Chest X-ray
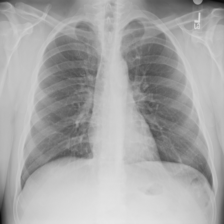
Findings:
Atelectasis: negative
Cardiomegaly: negative
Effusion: negative
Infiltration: negative
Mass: negative
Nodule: negative
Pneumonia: negative
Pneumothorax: negative
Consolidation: negative
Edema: negative
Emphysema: negative
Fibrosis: negative
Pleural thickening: negative
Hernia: negative